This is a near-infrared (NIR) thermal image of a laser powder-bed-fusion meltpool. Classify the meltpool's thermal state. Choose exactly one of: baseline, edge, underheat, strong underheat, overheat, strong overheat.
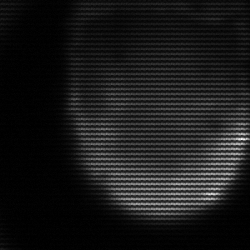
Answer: edge